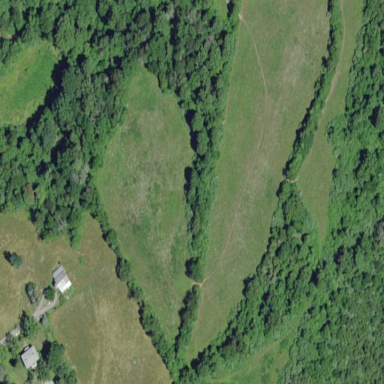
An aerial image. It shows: Area covered with grass.